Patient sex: F
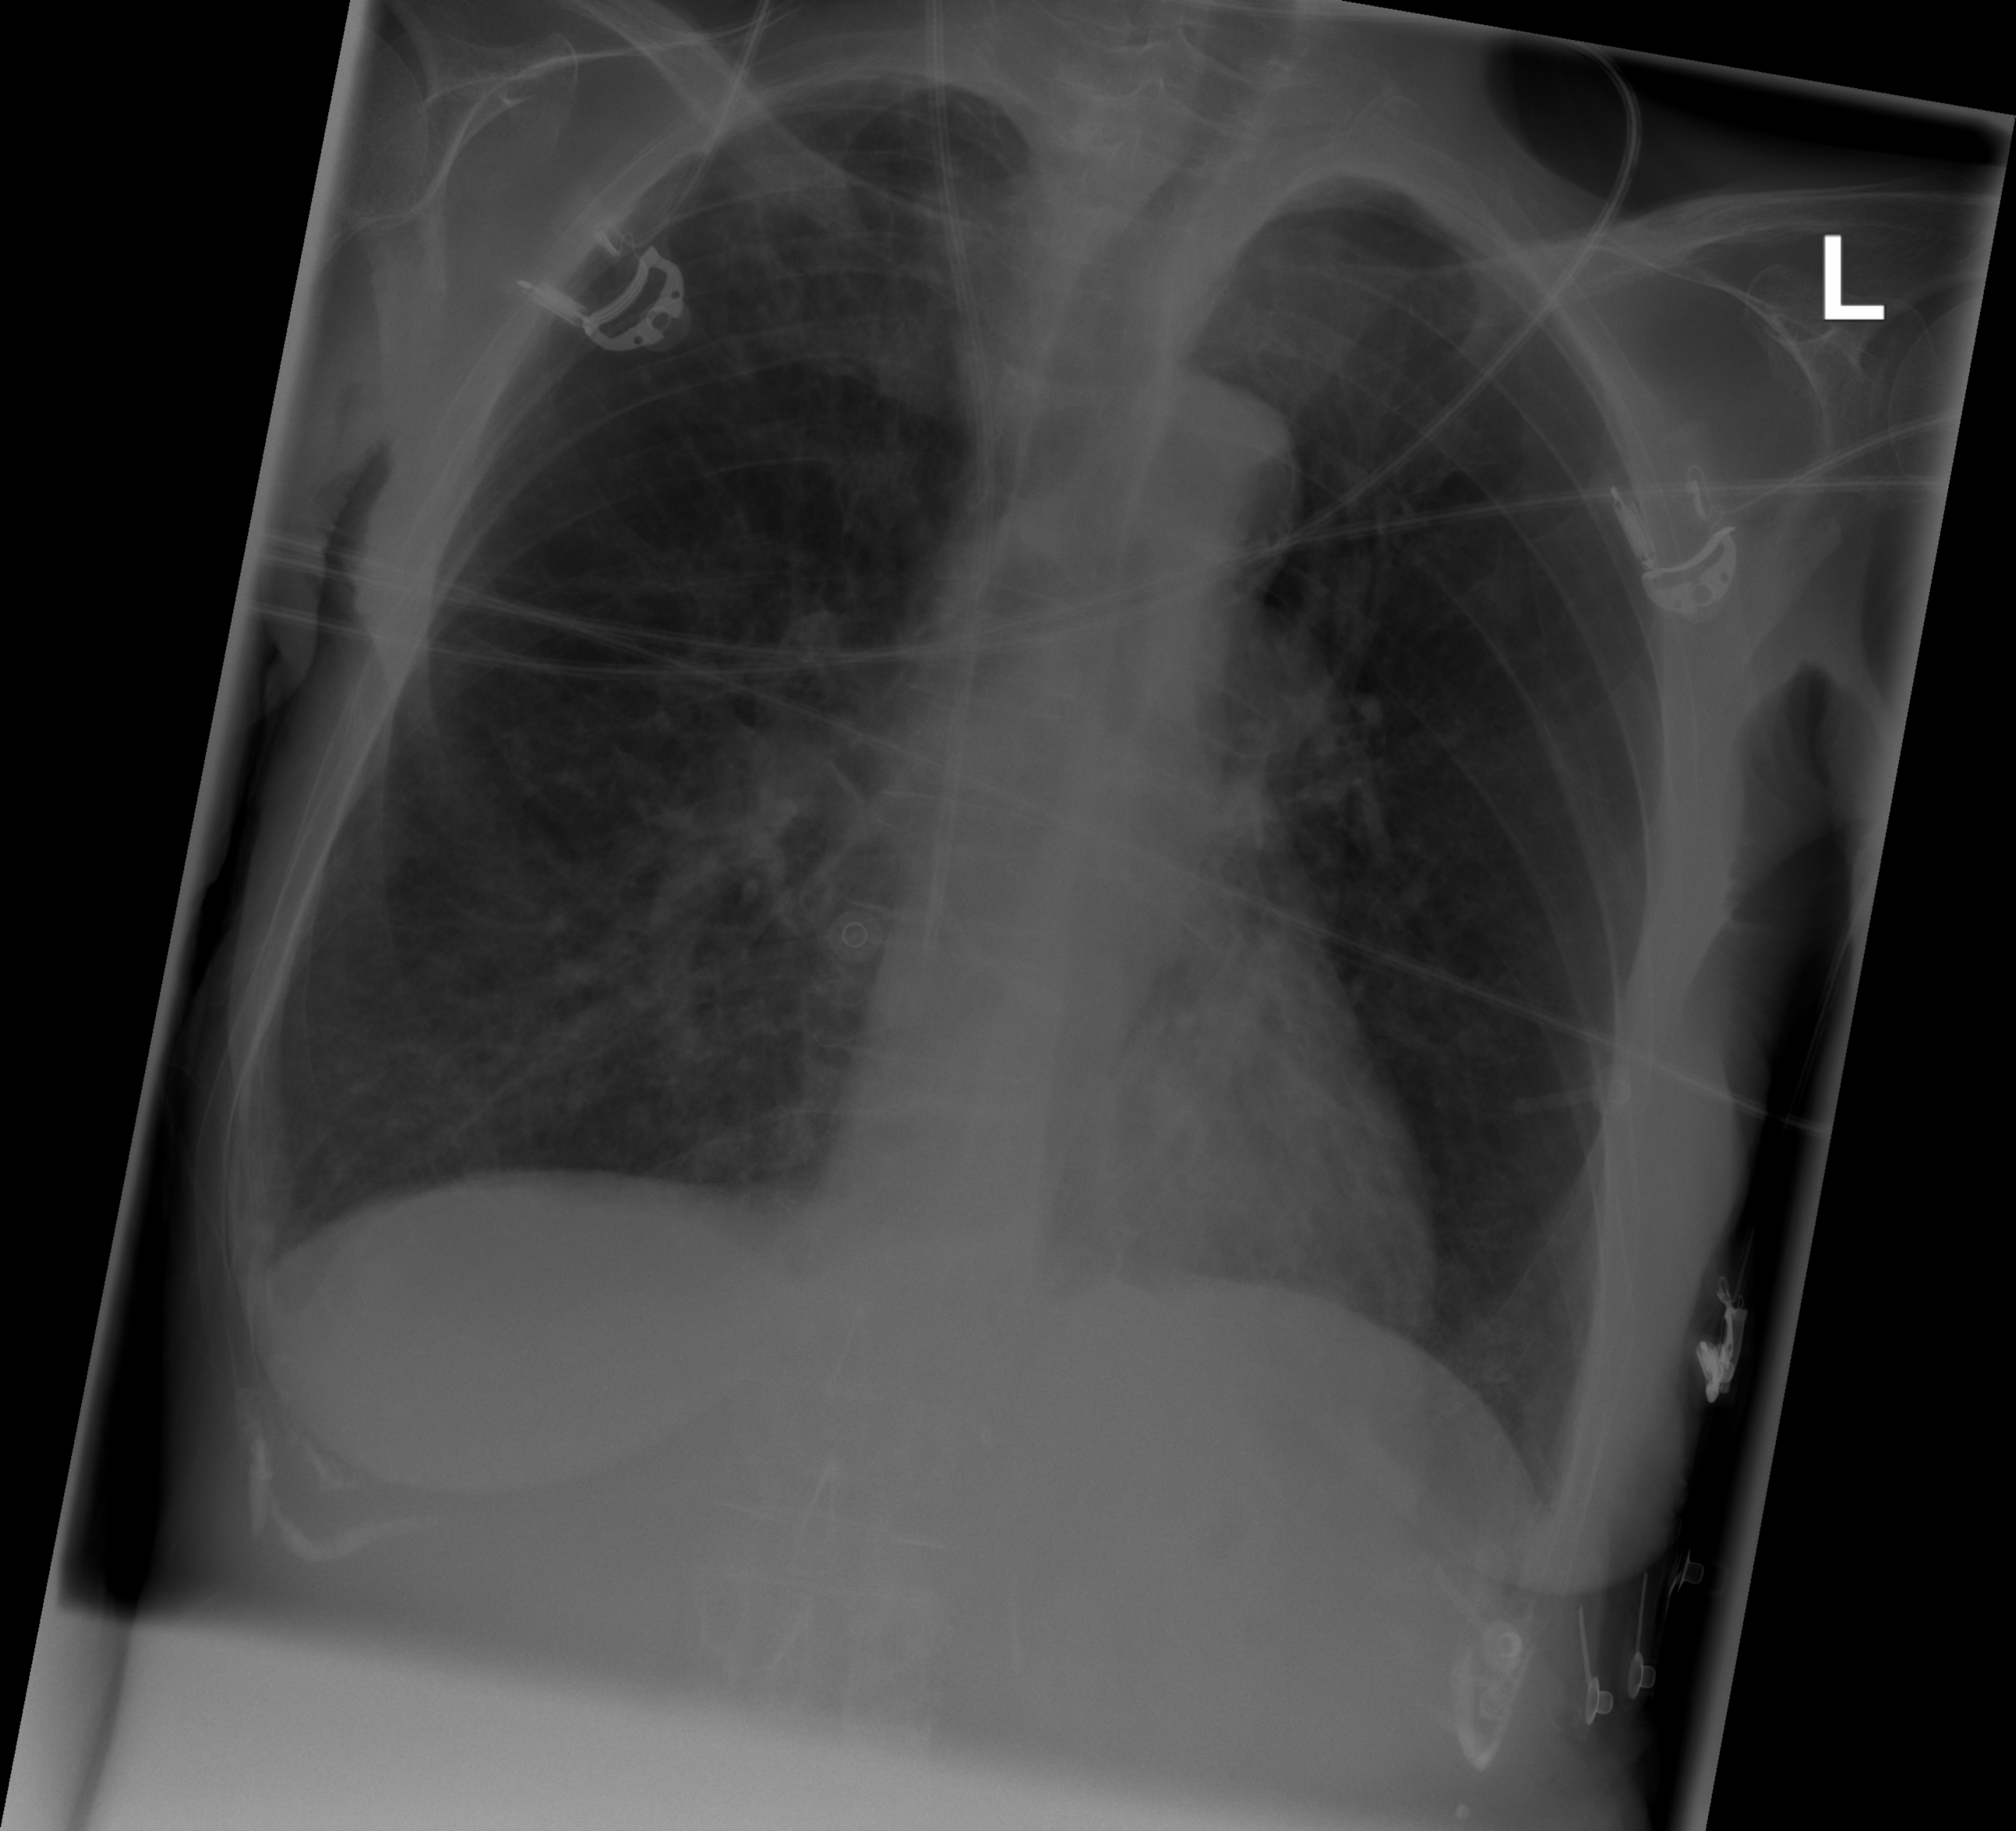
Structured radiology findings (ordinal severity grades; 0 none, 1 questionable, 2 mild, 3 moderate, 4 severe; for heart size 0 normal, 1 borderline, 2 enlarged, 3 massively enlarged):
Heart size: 0
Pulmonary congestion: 0
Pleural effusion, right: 0
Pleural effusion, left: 0
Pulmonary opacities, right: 2
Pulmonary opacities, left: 0
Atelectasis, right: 2
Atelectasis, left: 0